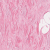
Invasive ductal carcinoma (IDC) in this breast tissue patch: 0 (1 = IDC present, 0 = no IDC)